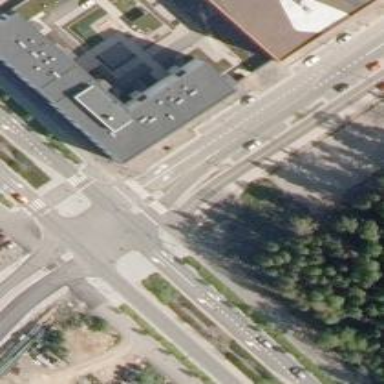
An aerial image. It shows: Asphalt cycleway with crossing.